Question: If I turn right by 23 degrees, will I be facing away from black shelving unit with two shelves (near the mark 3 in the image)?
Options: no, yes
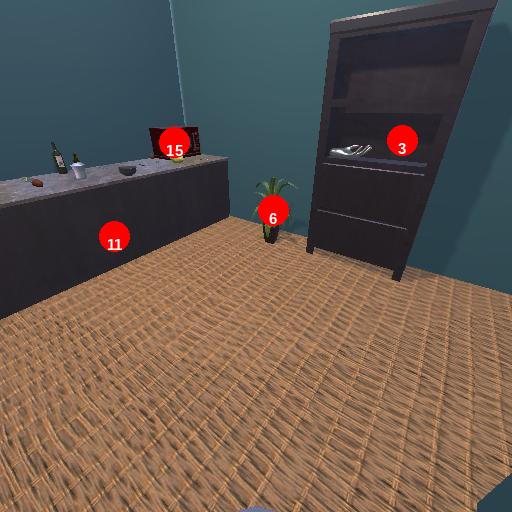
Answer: no